Question: I have one table which includes a list on employees, some of those employees are managers of others in the same table. I have tried searching this online, i tried using joins, count(), sub selects etc. i know i should be using these but i don't know how.
I want to be able to list all manager which have 5 or more employees, so basically
'''
select first_name, last_name
where manager_id has 5 or more occurrences.
'''
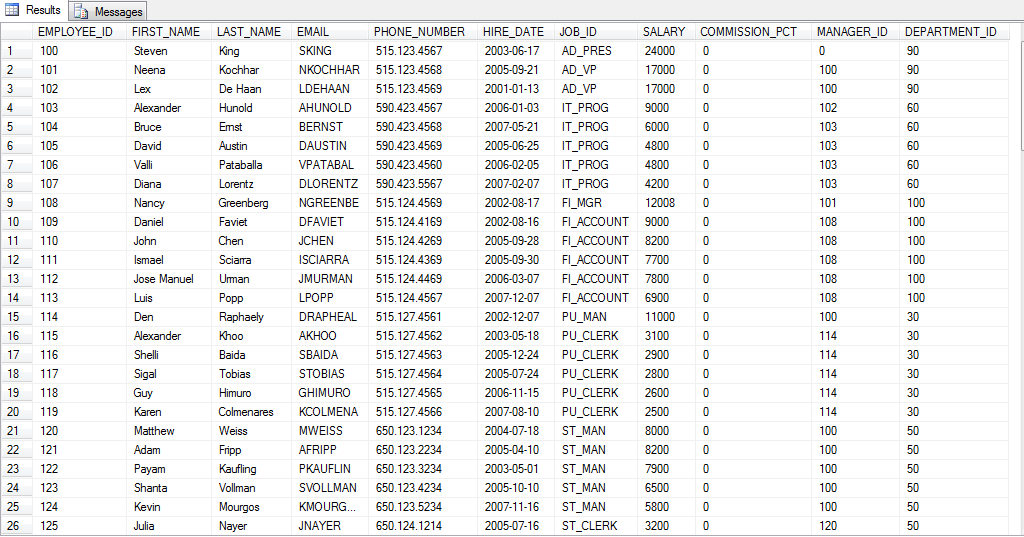
Answer: You can use the 'IN' clause to find managers that have an 'EMPLOYEE_ID' that appears more than 4 times in the 'MANAGER_ID' column. I am assuming the table is called 'EMPLOYEES' here. The 'MANAGER_ID' column stores the 'EMPLOYEE_ID' of employees that are managers.
For example:
'''
-- List all manager which have 5 or more employees
SELECT
first_name,
last_name
FROM EMPLOYEES WHERE
EMPLOYEE_ID IN
(
SELECT e.MANAGER_ID
FROM EMPLOYEES e
GROUP BY e.MANAGER_ID
HAVING COUNT(e.EMPLOYEE_ID) > 4
)
'''
The 'SELECT' within the 'IN' clause is using a 'GROUP BY' to group the records in the 'EMPLOYEES' table by 'MANAGER_ID'. The 'HAVING' clause will restrict the 'MANAGER_ID's returned to records that have more than 4 employees.